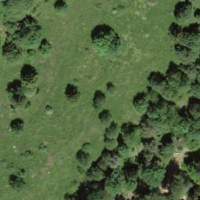
EUNIS habitat code: 44
Species observed at this site:
Symphoricarpos albus
Aruncus dioicus
Fagus sylvatica